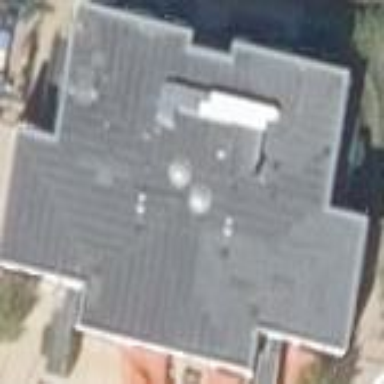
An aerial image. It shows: Kindergarten building.